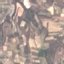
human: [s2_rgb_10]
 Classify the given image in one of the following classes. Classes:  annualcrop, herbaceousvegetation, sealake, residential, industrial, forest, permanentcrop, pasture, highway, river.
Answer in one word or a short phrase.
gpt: PermanentCrop